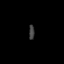
Tissue: lung
Cell type: Myeloid cells
Senescence score: 0.1581
Nuclear area (px): 82
Mean DAPI intensity: 60.756